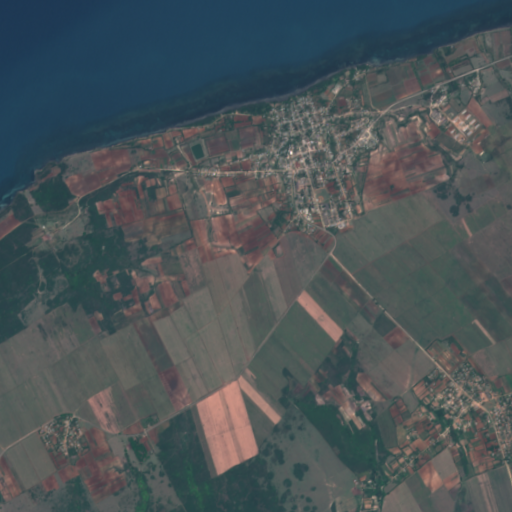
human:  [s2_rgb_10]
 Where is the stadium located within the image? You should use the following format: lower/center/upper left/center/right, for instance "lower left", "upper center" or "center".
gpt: The stadium is located in the upper right of the image.
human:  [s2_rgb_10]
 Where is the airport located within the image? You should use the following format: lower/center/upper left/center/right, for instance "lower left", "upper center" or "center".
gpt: There is no airport in the image.